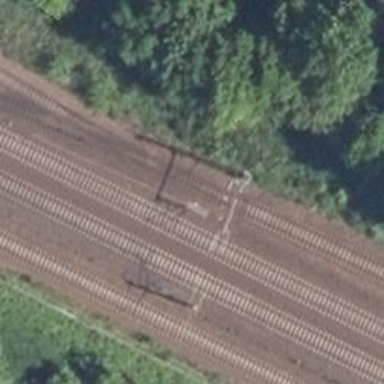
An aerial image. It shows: Railway switch with the turnout pointing to the right.